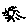
Label: sun